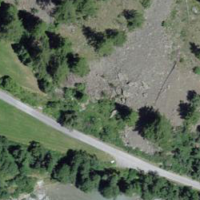
EUNIS habitat code: 50
Species observed at this site:
Prunus padus
Lilium bulbiferum